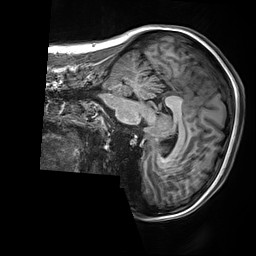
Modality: T1w
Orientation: sagittal
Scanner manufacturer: siemens
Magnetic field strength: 3 T
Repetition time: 2.5 s
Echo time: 0.00299 s